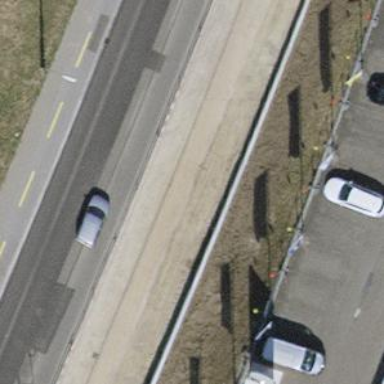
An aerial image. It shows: Asphalt path with sidewalk for both cyclists and pedestrians.